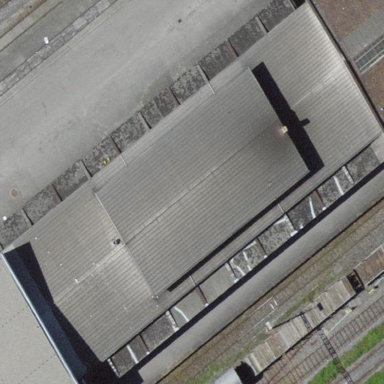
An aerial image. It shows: Warehouse.